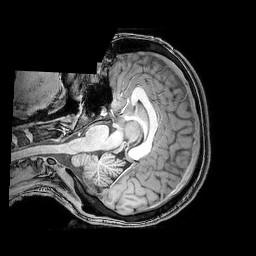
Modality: T1w
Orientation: axial
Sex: female
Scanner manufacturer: philips
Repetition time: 0.008093 s
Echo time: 0.0037 s